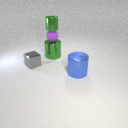
large green metal cylinder below small green metal cylinder